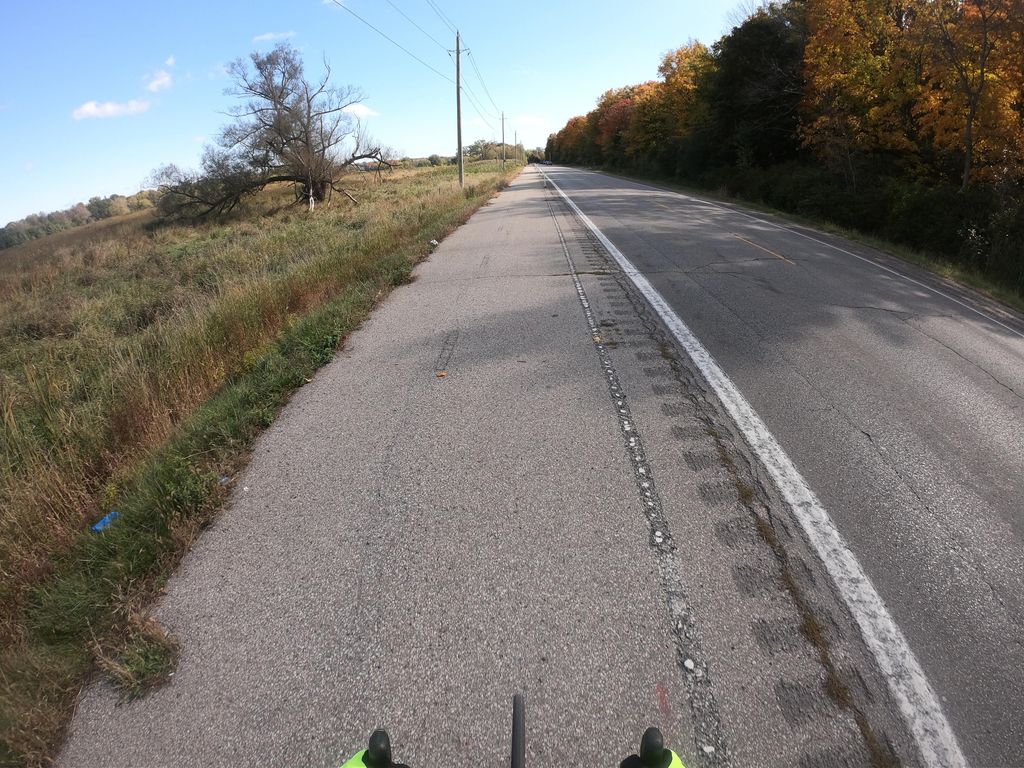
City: kitchener-waterloo